Aerial crown-view tile of a tropical tree (Barro Colorado Island, Panama), acquired 20240716:
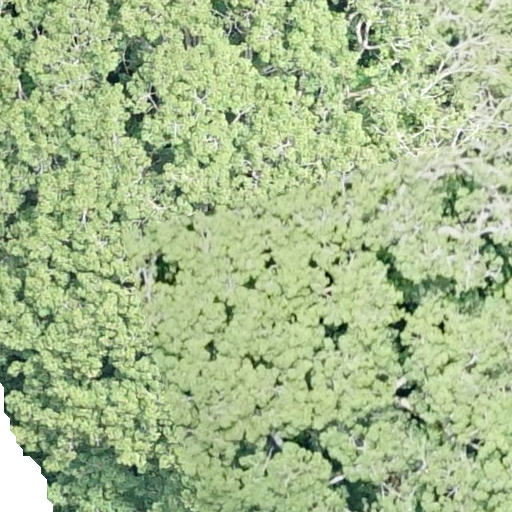
Species: Ceiba pentandra
GBIF accepted scientific name: Ceiba pentandra
Crown area: 909.358 m²